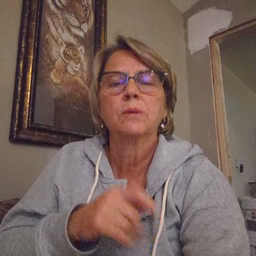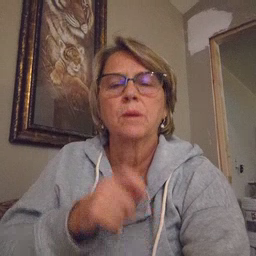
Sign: finger